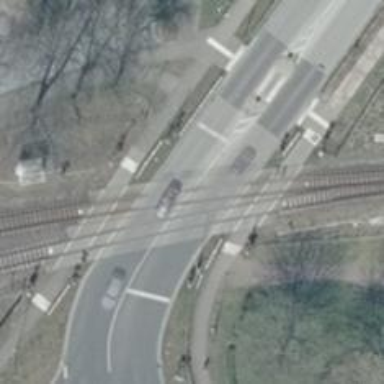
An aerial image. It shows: Railway level crossing.